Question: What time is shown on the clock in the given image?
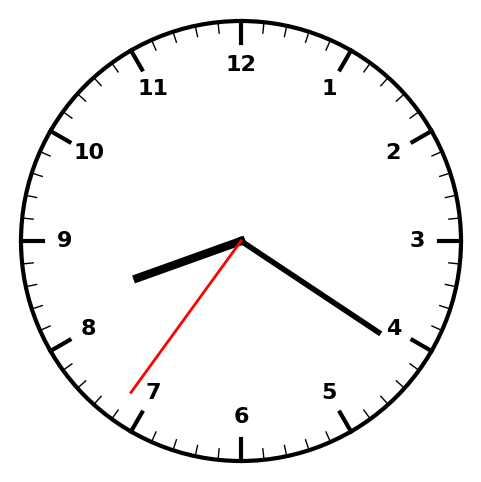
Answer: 08:20:36